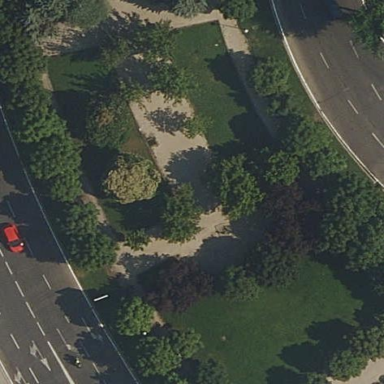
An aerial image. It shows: Lovely park for leisure and relaxation.